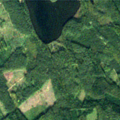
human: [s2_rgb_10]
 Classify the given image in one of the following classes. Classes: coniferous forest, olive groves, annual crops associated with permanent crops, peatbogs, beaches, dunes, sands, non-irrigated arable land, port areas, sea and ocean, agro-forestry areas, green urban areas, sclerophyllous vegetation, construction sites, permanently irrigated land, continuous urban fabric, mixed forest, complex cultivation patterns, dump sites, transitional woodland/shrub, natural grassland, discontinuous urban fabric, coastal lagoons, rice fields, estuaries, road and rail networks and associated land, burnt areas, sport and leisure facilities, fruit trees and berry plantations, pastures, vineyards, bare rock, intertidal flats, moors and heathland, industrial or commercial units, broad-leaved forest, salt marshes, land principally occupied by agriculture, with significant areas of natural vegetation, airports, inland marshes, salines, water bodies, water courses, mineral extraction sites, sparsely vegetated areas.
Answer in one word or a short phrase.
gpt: coniferous forest, mixed forest, water bodies